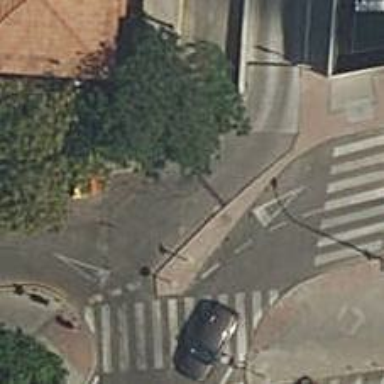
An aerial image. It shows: Pedestrian road.